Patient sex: M
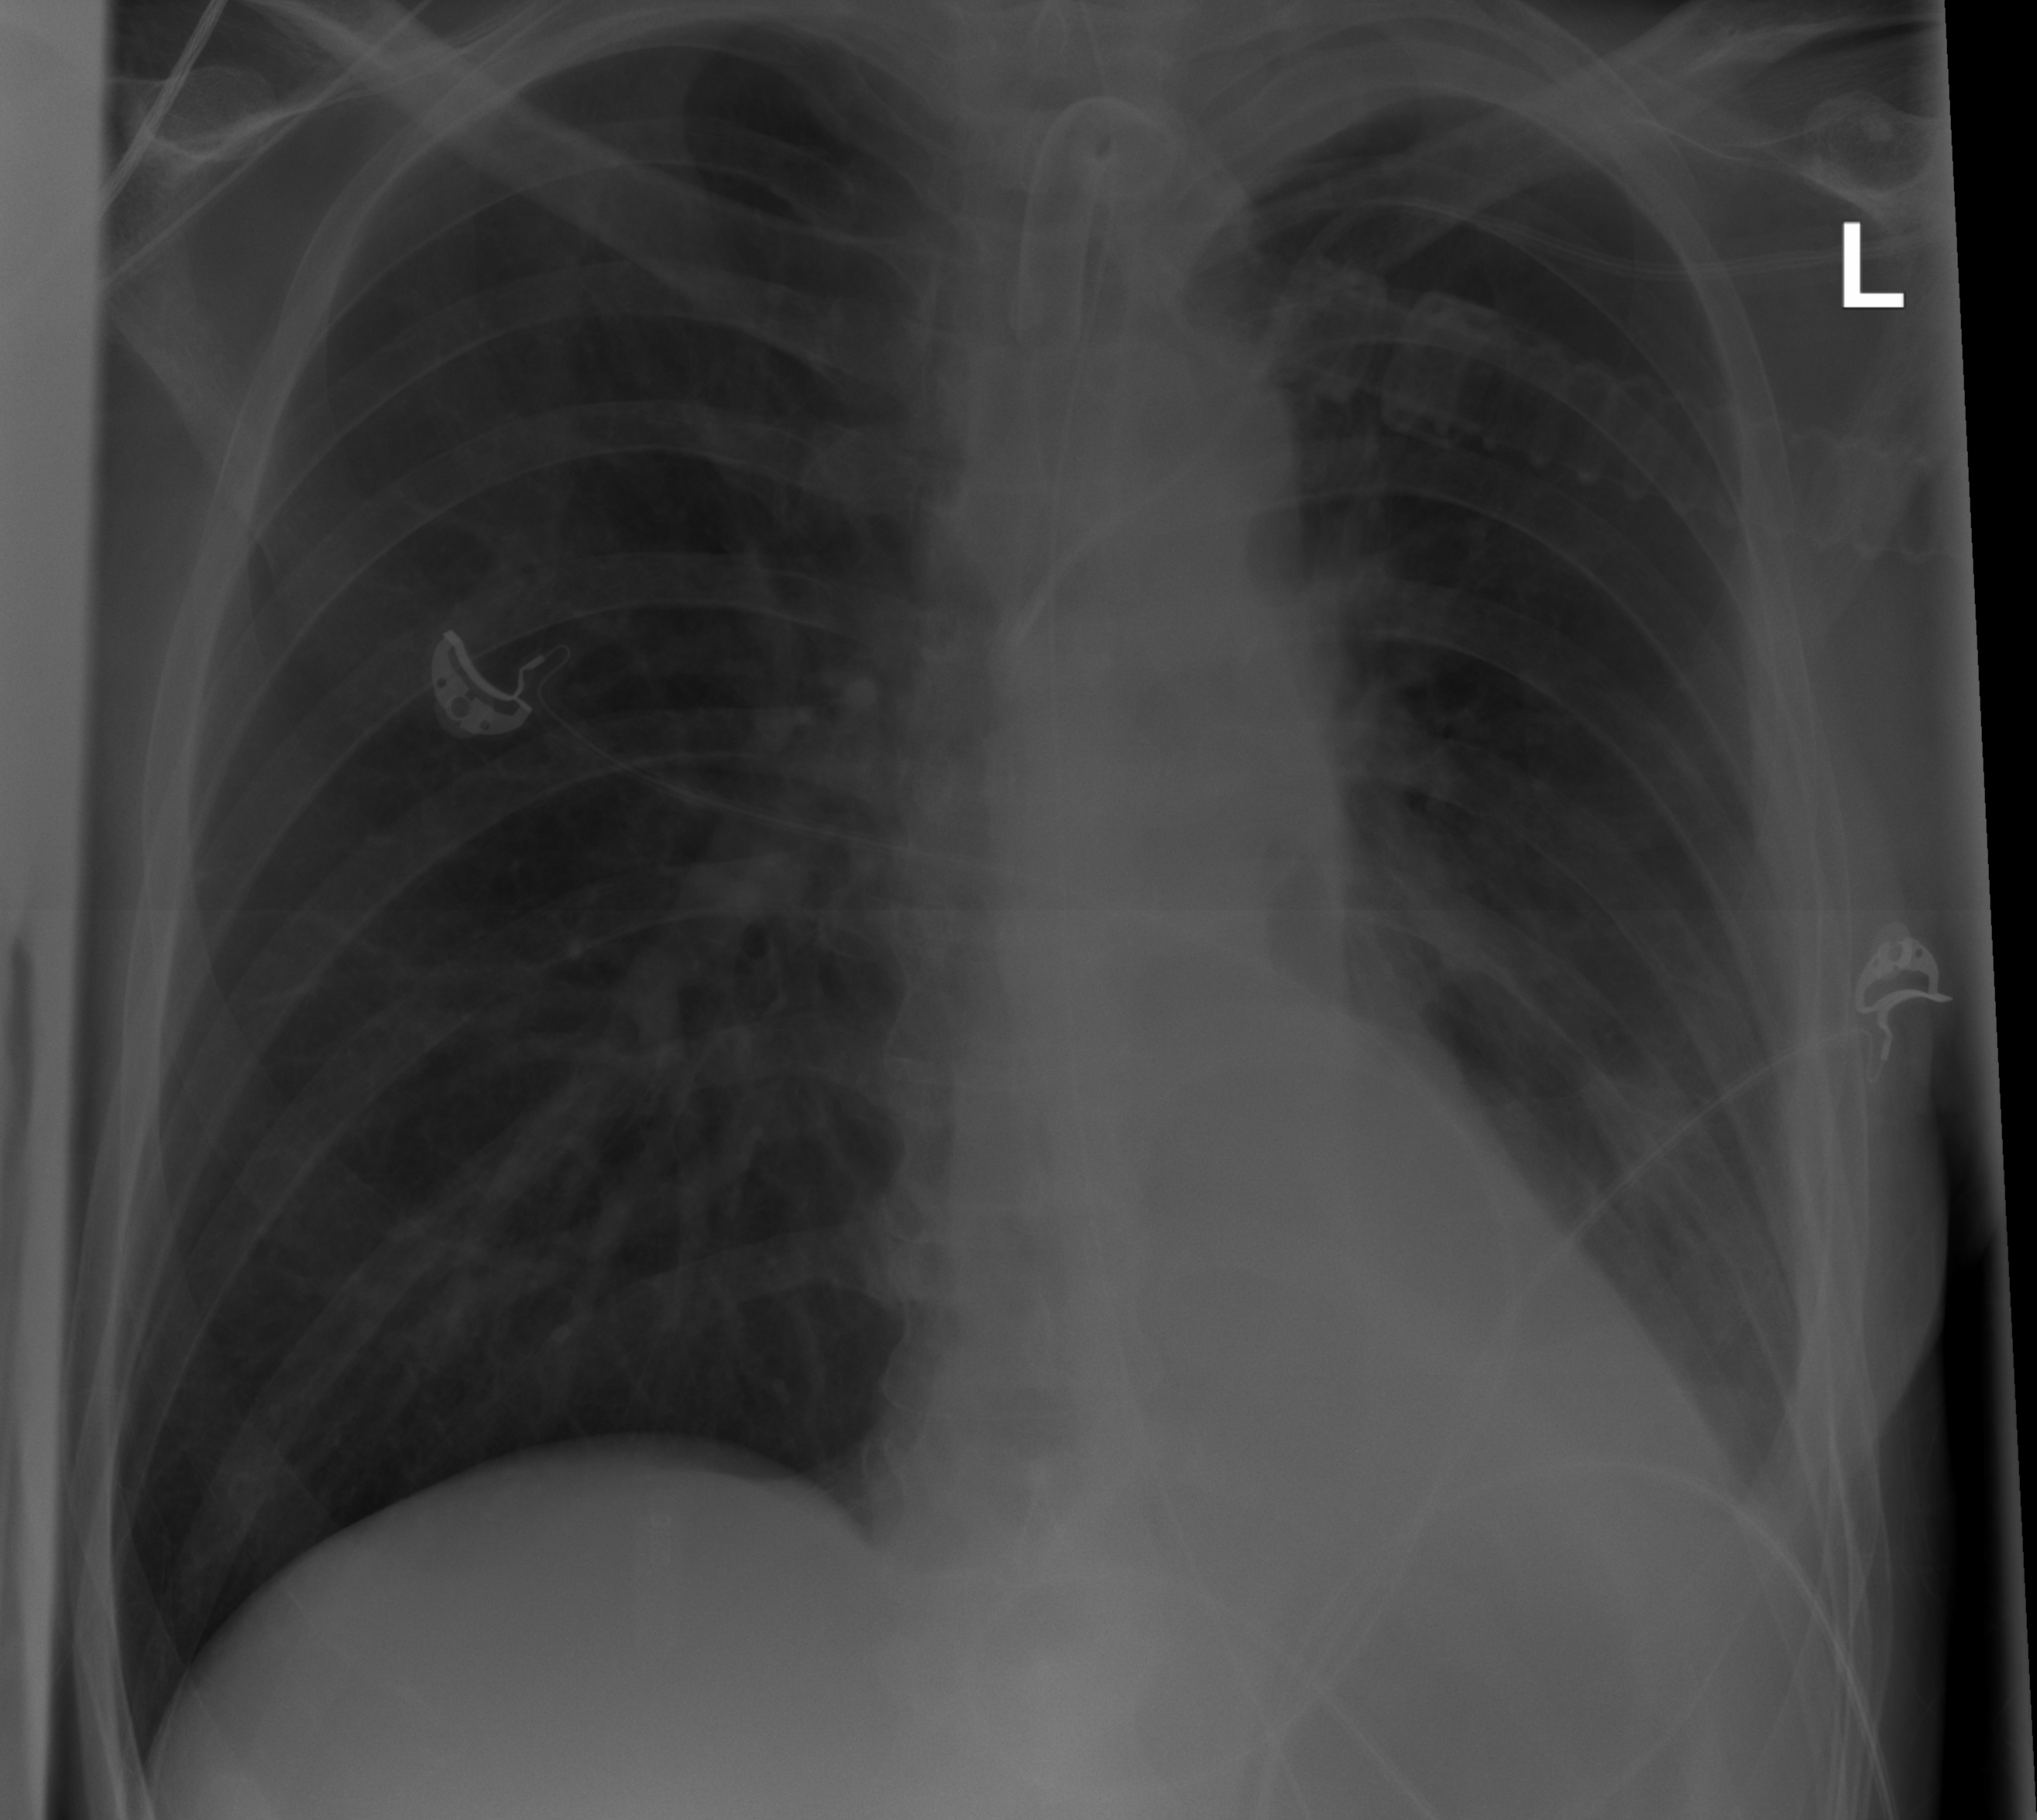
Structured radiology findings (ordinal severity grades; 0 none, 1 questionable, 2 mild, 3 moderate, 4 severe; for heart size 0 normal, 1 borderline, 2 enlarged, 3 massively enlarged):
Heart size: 0
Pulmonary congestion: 0
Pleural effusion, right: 0
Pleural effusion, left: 1
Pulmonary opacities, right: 0
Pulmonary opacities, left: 1
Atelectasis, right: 0
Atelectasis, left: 1